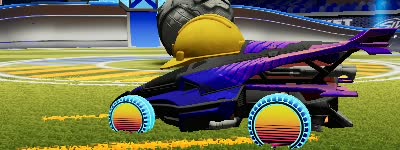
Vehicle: aftershock